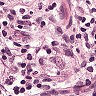
Metastatic tissue present: no